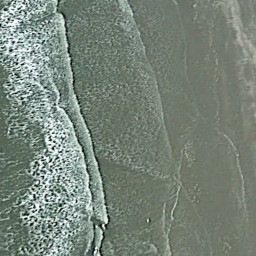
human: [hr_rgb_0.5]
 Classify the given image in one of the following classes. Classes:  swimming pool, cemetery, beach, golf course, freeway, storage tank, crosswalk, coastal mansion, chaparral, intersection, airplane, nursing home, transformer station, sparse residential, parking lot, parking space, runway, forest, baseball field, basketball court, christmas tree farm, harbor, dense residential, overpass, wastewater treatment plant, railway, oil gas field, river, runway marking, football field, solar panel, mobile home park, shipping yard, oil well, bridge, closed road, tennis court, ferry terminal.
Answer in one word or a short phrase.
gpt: beach